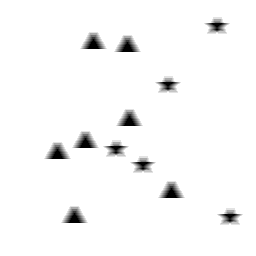
Squares: 0
Triangles: 7
Stars: 5
Total shapes: 12